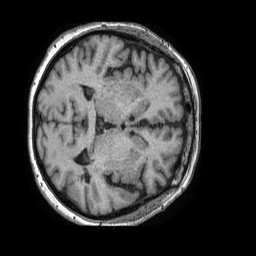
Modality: T1w
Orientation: axial
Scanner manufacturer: philips
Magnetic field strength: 1.5 T
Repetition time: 0.007473 s
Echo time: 0.003395 s